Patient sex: M
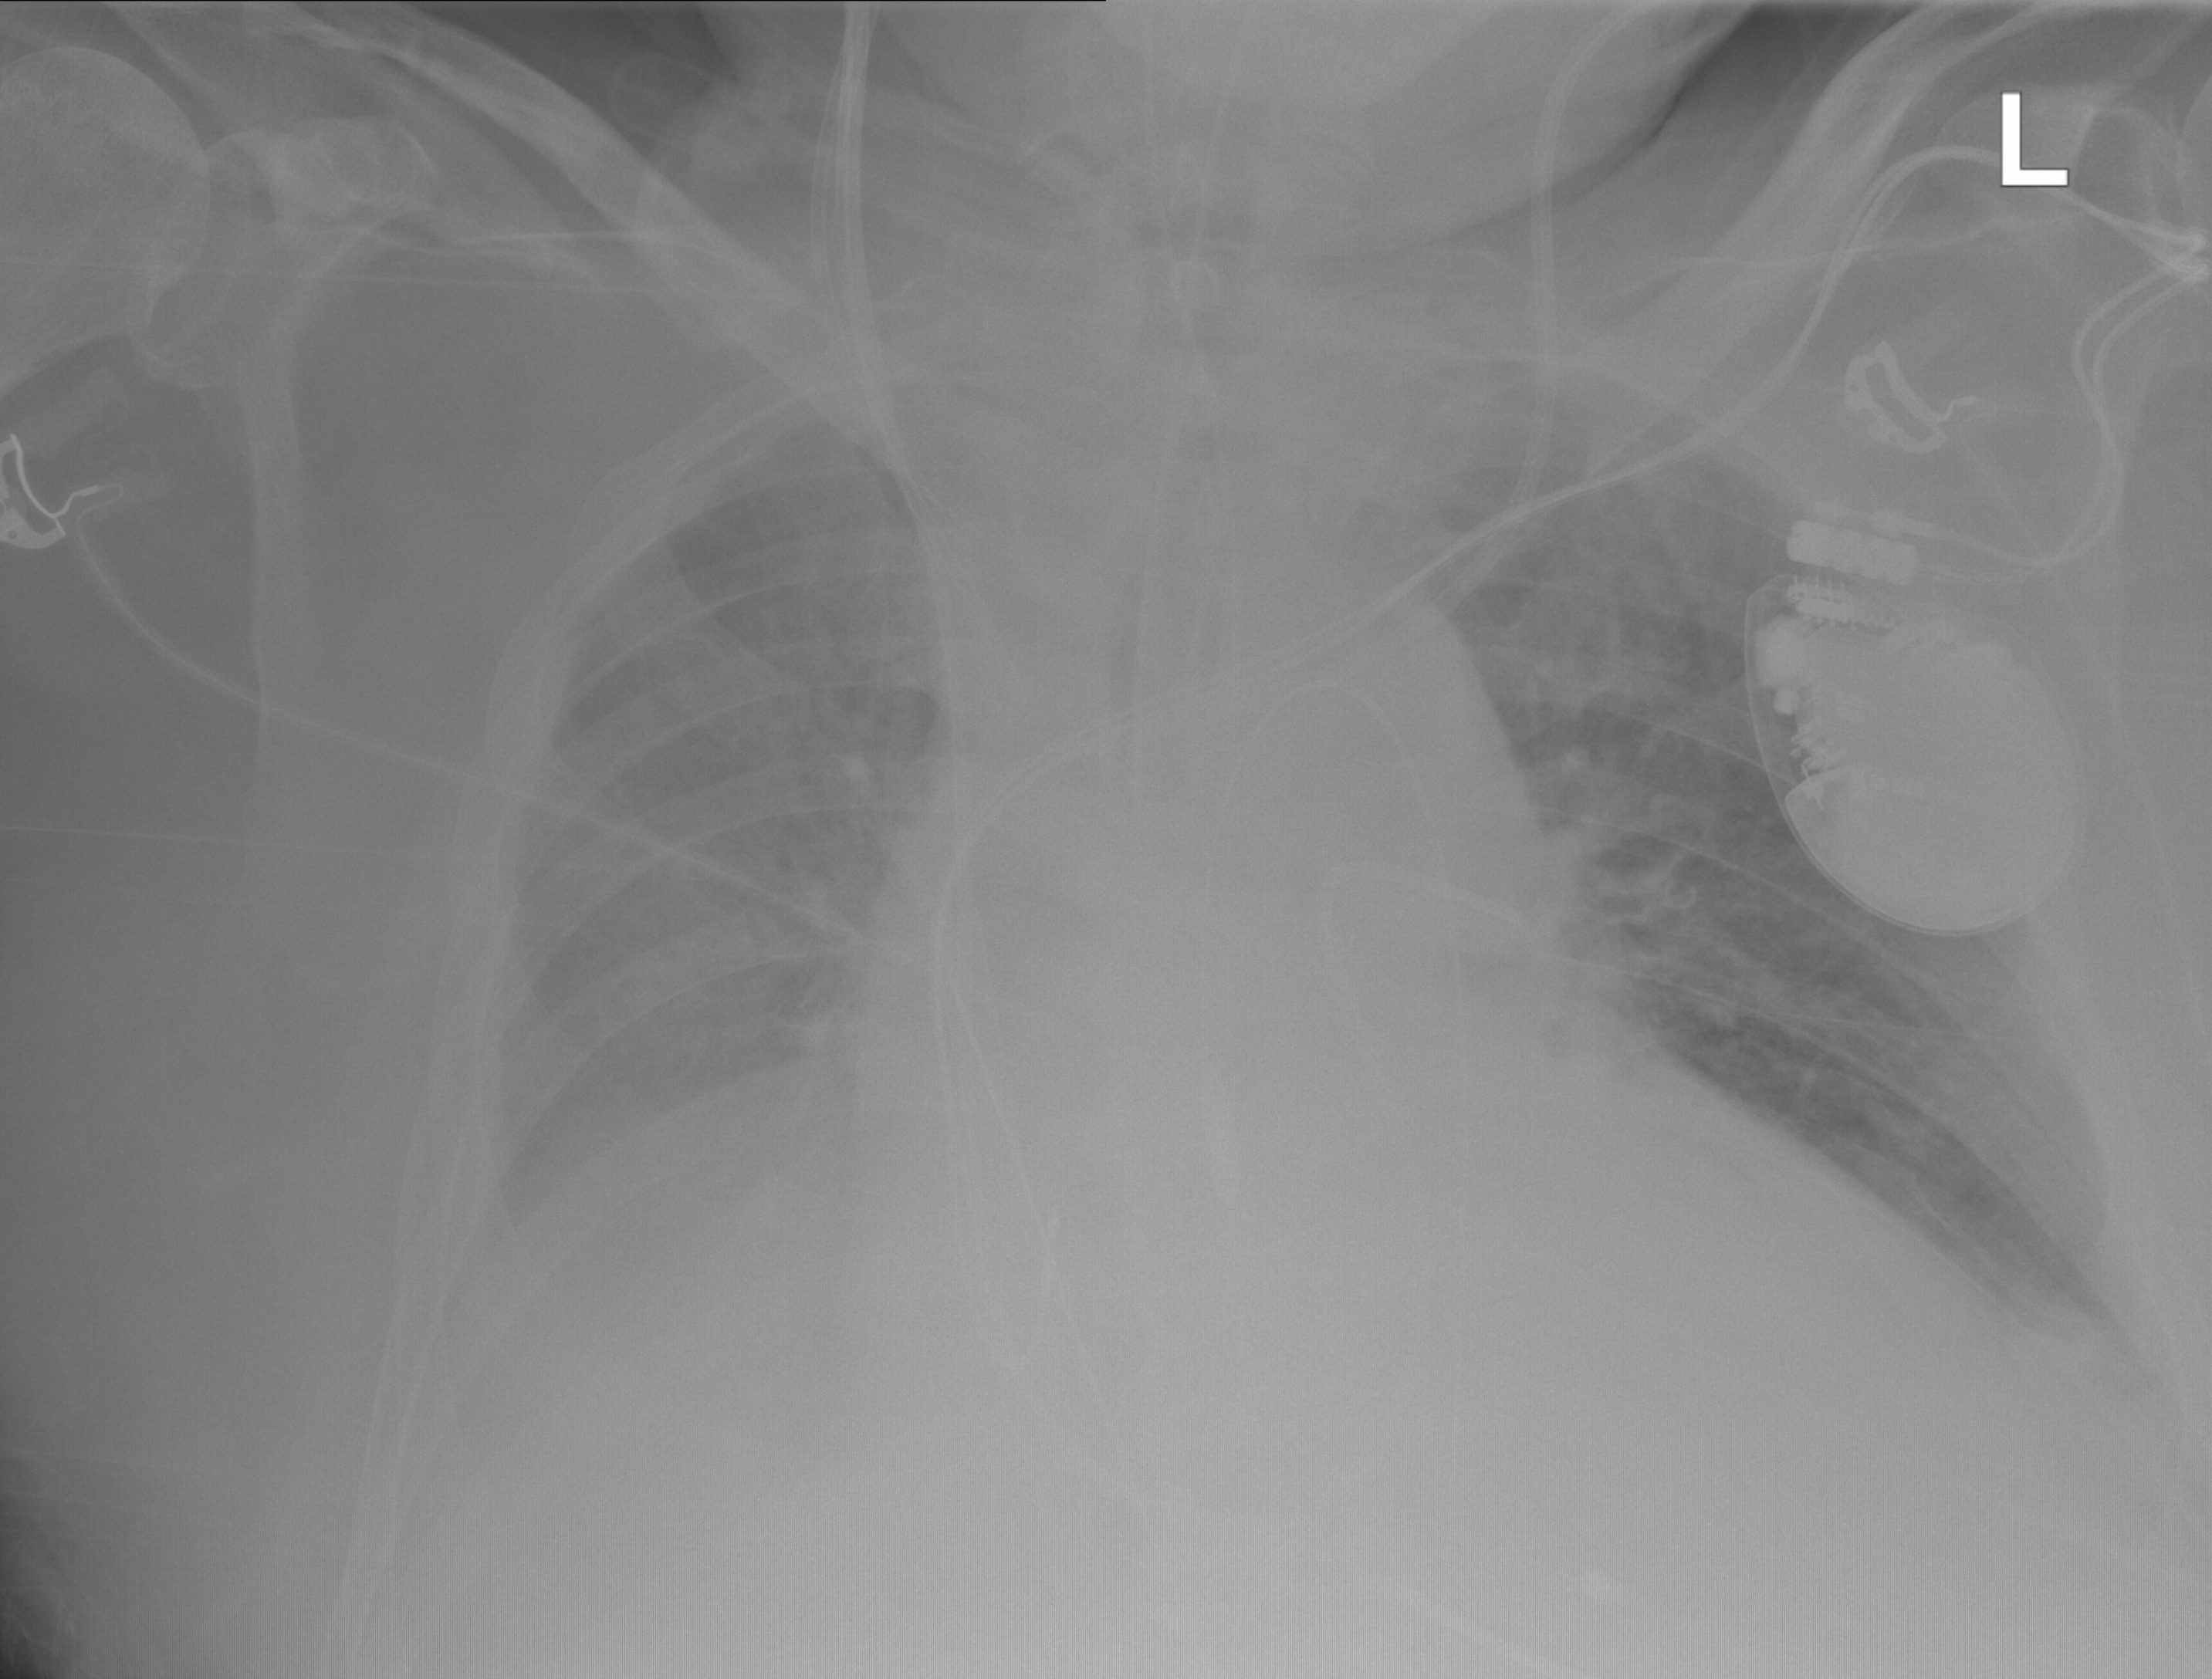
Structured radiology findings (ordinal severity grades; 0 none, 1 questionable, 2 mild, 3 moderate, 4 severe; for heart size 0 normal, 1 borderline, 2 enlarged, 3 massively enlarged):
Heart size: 3
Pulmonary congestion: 2
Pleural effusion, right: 2
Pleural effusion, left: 1
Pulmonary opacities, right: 2
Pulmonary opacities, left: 2
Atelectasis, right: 2
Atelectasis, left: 2